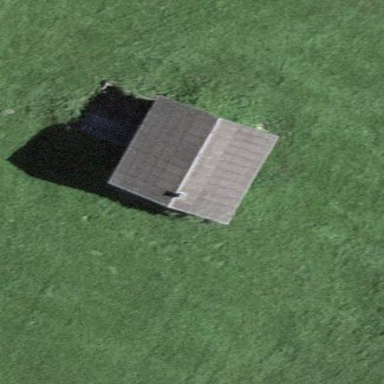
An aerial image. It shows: Rural barn.